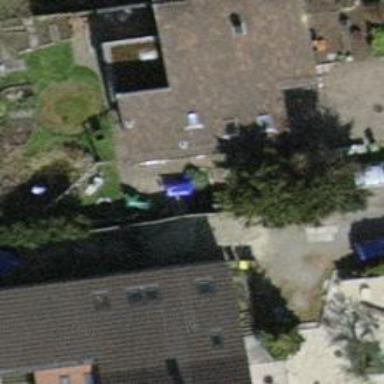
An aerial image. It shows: Building with tile roof.